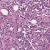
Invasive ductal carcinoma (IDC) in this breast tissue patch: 1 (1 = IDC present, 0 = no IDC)